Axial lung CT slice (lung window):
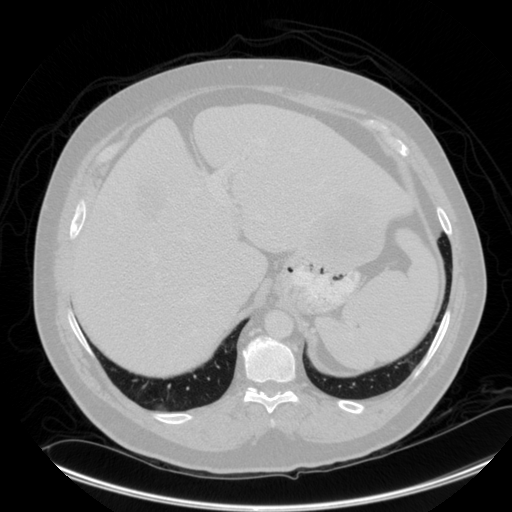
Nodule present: no